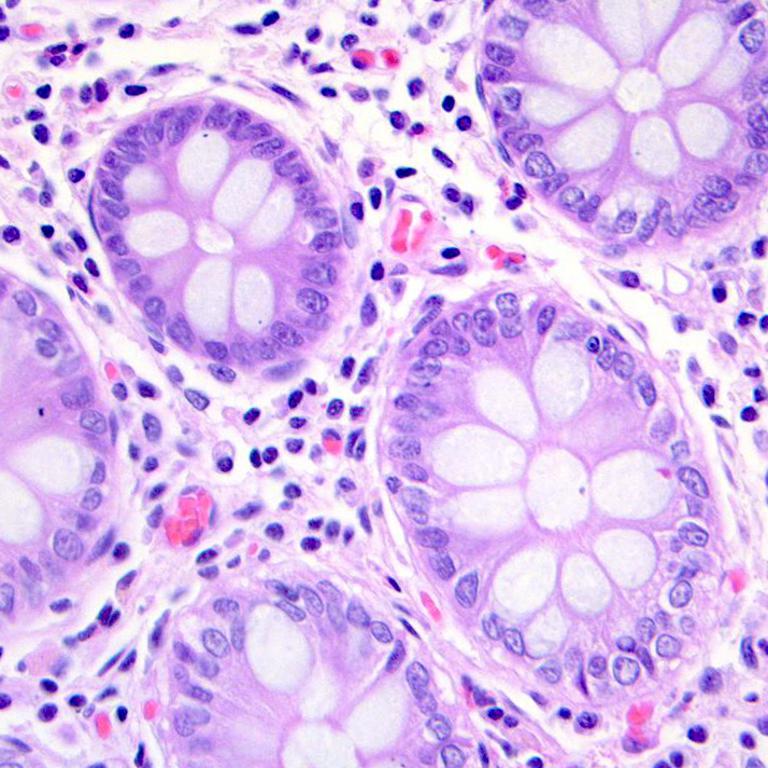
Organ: colon
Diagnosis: benign